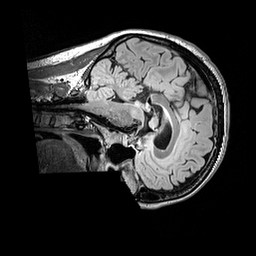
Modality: FLAIR
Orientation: sagittal
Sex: female
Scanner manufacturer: siemens
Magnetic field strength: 3 T
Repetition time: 5 s
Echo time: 0.395 s